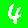
Digit: 4